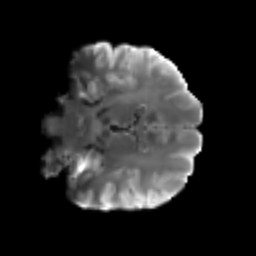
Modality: T2w
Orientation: coronal
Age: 48
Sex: male
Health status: healthy
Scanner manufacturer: siemens
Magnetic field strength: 3 T
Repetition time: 3.6 s
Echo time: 0.092 s